Question: Please look at this ss
I am using SSRS 2008 + pulling data from a cube and made Country my parameter.
I want to keep "Select ALL" option but remove "ALL" option.
How would I go about doing that?
Thank you
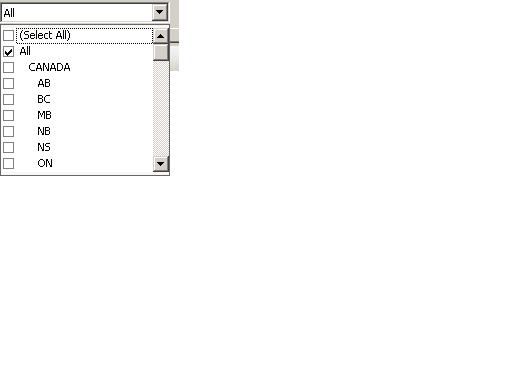
Answer: You need to replace the ALLMEMBERS function with the CHILDREN function.
<URL> <-- will show you what I mean